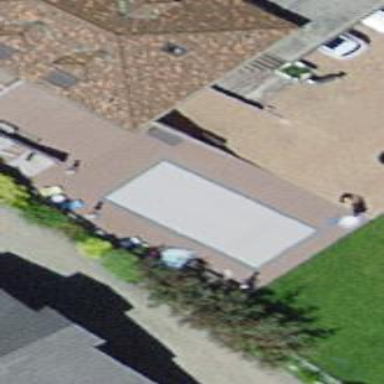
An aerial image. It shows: Swimming pool located in leisure land.